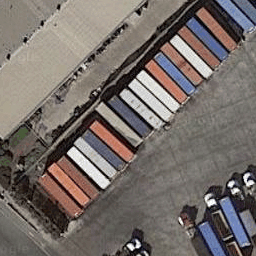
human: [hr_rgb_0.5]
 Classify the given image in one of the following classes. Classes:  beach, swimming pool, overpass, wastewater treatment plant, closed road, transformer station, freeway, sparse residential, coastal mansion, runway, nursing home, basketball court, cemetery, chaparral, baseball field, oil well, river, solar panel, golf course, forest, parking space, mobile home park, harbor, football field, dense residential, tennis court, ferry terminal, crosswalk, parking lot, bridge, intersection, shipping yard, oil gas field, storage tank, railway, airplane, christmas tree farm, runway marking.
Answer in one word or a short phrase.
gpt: shipping yard